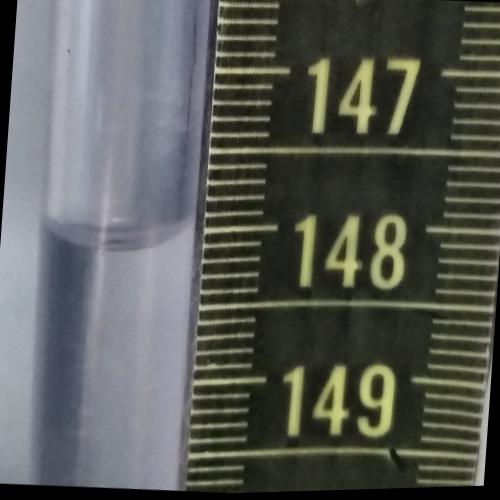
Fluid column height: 148.1 cm